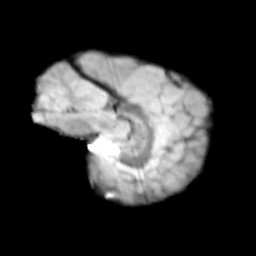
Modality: T2w
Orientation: sagittal
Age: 9
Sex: female
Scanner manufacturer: siemens
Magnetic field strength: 3 T
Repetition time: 3.8 s
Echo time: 0.07 s